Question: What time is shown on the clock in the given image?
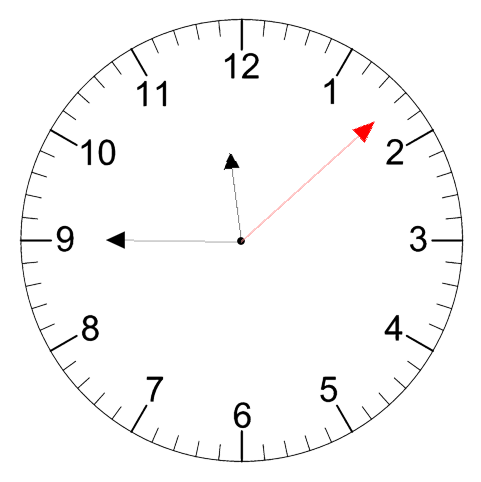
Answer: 11:45:08